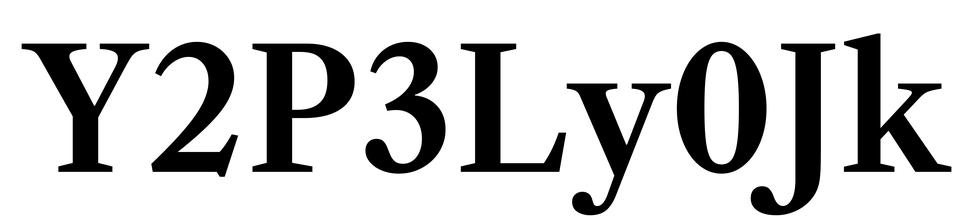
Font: LibreCaslonText_SemiBold